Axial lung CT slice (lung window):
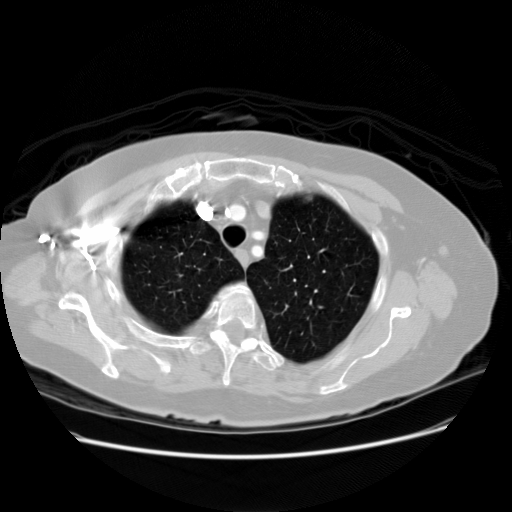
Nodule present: no